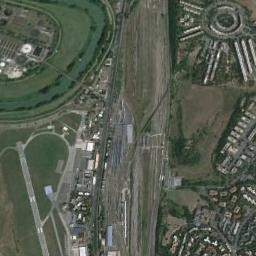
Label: railway_station